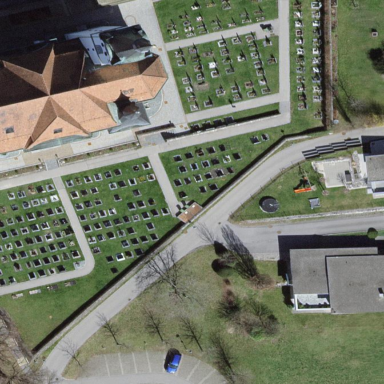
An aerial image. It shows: Grave yard.